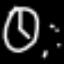
Label: clock